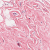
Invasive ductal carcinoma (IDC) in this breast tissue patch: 0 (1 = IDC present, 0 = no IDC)